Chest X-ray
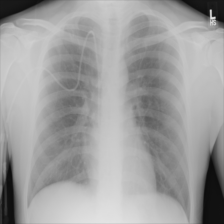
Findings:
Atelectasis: negative
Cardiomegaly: negative
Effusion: negative
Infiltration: negative
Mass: negative
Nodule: negative
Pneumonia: negative
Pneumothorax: negative
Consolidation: negative
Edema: negative
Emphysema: negative
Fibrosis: negative
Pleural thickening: negative
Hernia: negative